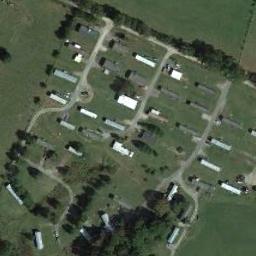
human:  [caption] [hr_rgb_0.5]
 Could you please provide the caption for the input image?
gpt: The mobile home park has some mobile homes of different sizes and trees on the grass .

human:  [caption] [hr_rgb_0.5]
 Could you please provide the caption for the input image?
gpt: The mobile home park is on the grass next to some trees .

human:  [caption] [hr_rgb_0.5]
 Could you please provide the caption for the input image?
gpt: The mobile home park is surrounded by grass .

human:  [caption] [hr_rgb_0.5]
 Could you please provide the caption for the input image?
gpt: There are several trees around the mobile home community .

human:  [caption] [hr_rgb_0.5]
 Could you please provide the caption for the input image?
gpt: There are some buildings on a green lawn in the mobile home park .